Question: I am trying to understand a project which is a Excel plugin. Normally, It has to start the debugging in by loading the Excel plugin to the MS Excel application. Here, The project is built correctly but when I run the project, It gives an error as shown below.
System can not find the file specified.It finds the 32 version of the office excel but I have 64 bit version. It is not automatically identified.

I have no 'excel.exe' in this path because my Office Package is 'X64'. My existing excel.exe file exists in 'C:\Program Files\Microsoft Office\Office14\excel.exe' path.
But the strange thing is that, If I build the project and installed the project, It is installed into the Excel correctly. But the problem is in debugging in visual studio. Is there a way to select between these platforms other than in the 'Solution => Properties => Configuration Properties'. I can not understand why this is not taking the path of existing 'excel.exe' path. IS there a way to force the project to search for existing office installation?.
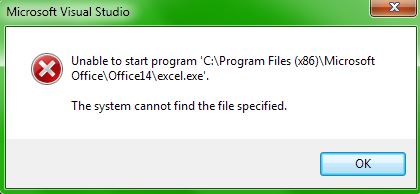
Answer: I believe you must follow this procedure to debug a 64 bit plug-in.
<URL>